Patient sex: M
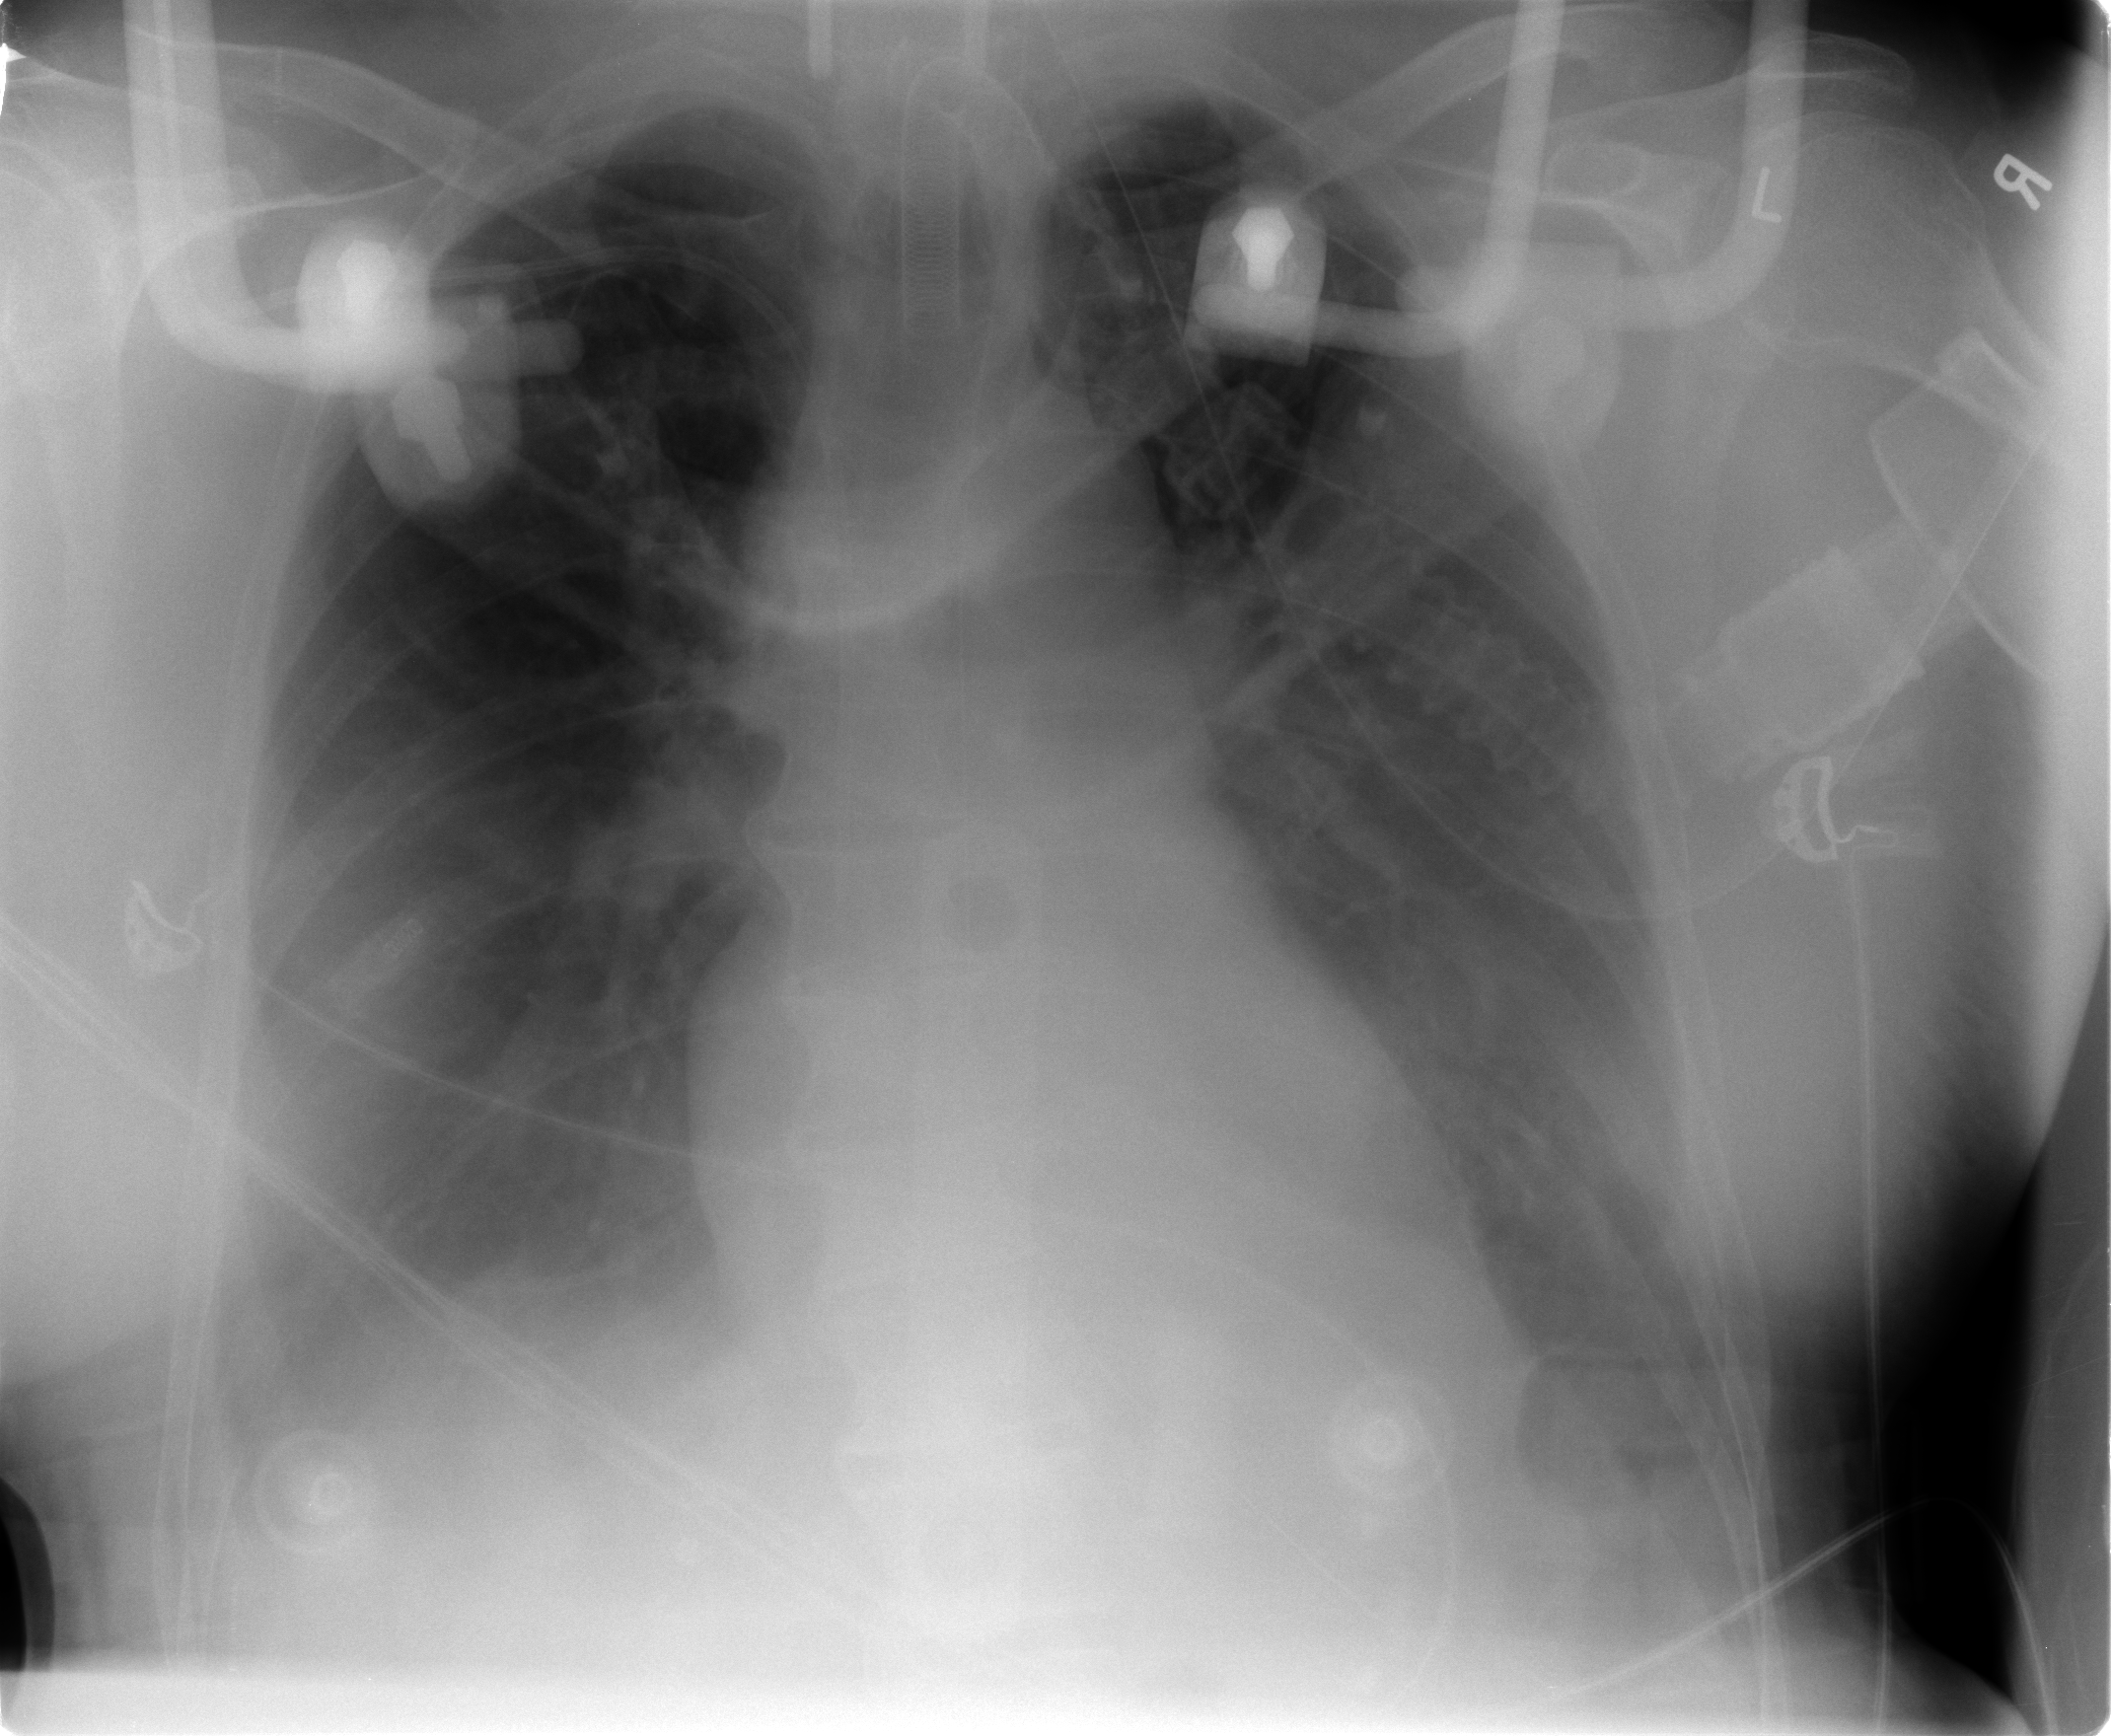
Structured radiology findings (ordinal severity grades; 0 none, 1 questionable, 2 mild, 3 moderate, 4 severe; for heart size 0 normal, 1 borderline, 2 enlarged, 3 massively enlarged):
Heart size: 0
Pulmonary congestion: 0
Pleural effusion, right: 2
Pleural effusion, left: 3
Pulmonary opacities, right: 1
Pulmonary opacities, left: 1
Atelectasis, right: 2
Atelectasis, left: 2